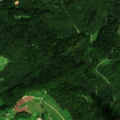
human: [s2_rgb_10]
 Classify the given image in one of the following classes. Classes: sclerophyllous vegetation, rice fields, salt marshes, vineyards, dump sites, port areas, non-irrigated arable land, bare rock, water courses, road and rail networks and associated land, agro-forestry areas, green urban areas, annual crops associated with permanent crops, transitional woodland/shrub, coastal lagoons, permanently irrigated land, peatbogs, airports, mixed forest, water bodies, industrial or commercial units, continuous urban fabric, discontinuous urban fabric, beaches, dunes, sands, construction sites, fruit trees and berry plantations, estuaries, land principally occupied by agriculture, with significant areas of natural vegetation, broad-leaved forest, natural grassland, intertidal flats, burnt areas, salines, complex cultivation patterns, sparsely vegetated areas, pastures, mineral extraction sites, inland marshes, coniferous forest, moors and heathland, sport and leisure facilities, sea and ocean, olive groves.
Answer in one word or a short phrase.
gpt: discontinuous urban fabric, land principally occupied by agriculture, with significant areas of natural vegetation, mixed forest, transitional woodland/shrub